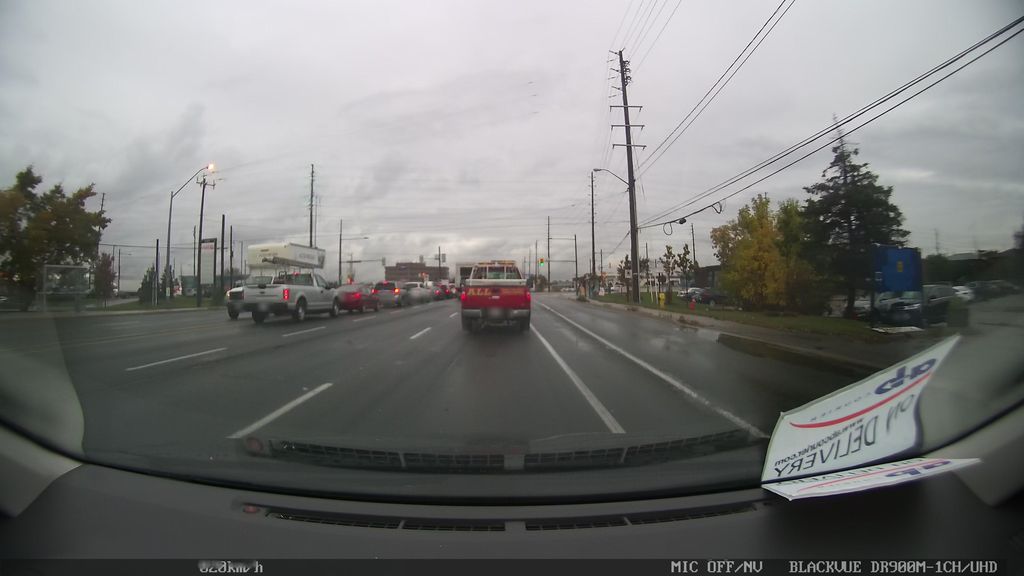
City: toronto